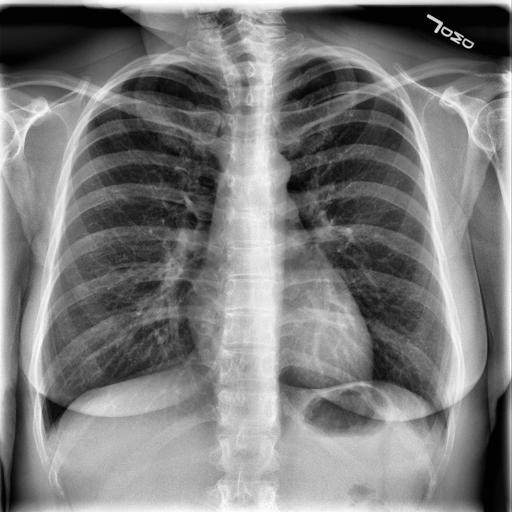
Finding: NORMAL